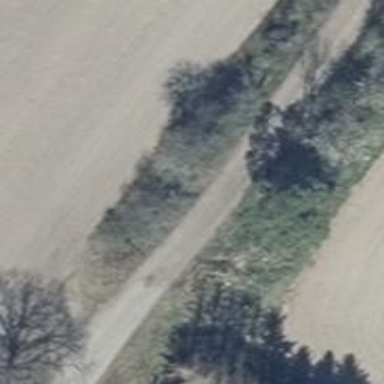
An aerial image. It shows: Row of deciduous broadleaved trees.